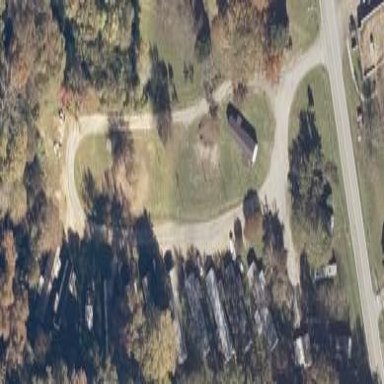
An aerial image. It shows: Residential area designated as trailer park.